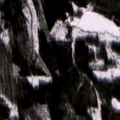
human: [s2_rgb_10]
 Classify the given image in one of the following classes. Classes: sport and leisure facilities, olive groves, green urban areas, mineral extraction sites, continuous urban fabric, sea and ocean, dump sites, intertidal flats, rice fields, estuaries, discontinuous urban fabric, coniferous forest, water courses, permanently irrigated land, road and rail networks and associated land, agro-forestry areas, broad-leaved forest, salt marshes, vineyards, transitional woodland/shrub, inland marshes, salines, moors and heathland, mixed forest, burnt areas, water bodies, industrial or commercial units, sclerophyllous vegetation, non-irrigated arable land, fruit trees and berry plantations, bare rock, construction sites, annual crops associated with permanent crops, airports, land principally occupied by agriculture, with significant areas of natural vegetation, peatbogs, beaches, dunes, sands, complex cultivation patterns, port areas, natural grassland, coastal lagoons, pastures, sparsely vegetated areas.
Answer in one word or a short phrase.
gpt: coniferous forest, mixed forest, transitional woodland/shrub